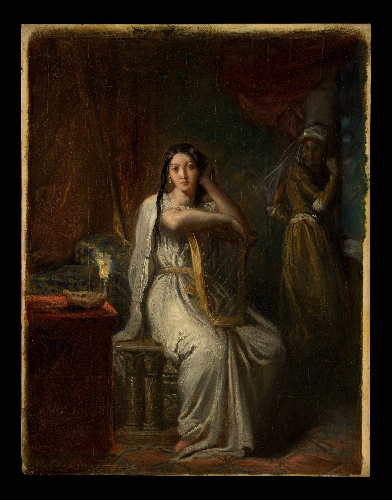
Title: Desdemona (The Song of the Willow)
Artist: Théodore Chassériau
Artist bio: French, Le Limon, Saint-Domingue, West Indies 1819–1856 Paris
Date: 1849
Object type: Painting
Classification: Paintings
Medium: Oil on wood
Dimensions: 13 3/4 x 10 5/8 in. (34.9 x 27 cm)
Department: European Paintings
Credit line: Bequest of Mrs. Charles Wrightsman, 2019
Accession year: 2019
Repository: Metropolitan Museum of Art, New York, NY
Tags: Women|Lyres|Shakespeare